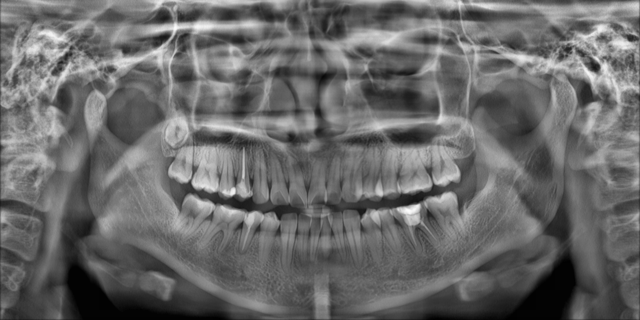
adult